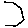
Label: hexagon